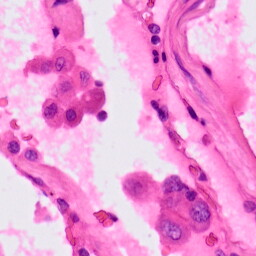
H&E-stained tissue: Lung